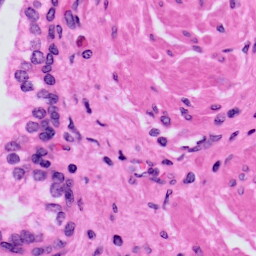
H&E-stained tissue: Prostate